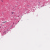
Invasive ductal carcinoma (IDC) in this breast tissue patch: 0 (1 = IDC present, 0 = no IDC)